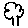
Label: tree